Question: I have an excel file like this :

I want to get both of the values by using a for-loop and then access them from outside the for-loop.
Both will be used as a value of xml element.
I have written a code like this :
'''
String longSec = null;
Double long_sec = null;
int column_long_sec = 33;
int c;
for(c=1; c<=2; c++) {
row = sheet.getRow(c);
long_sec = row.getCell(column_long_sec).getNumericCellValue();
longSec = Double.toString(long_sec);
}
Element sid_long_sec = document.createElement("SID_LONG_SEC");
document.appendChild(sid_long_sec);
sid_long_sec.appendChild(document.createTextNode(longSec));
'''
The code give an output like this:
'''
<SID_LONG_SEC>54.61</SID_LONG_SEC>
'''
But, I want the code gives the output like this:
'''
<SID_LONG_SEC>48.94</SID_LONG_SEC>
<SID_LONG_SEC>54.61</SID_LONG_SEC>
'''
How to do that?
Any idea or help will be greatly appreciated
Best Regards,
Yunus
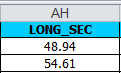
Answer: How about doing it all inside the loop?
'''
String longSec = null;
Double long_sec = null;
int column_long_sec = 33;
int c;
for(c=1; c<=2; c++) {
row = sheet.getRow(c);
long_sec = row.getCell(column_long_sec).getNumericCellValue();
longSec = Double.toString(long_sec);
Element sid_long_sec = document.createElement("SID_LONG_SEC");
document.appendChild(sid_long_sec);
sid_long_sec.appendChild(document.createTextNode(longSec));
}
'''
If you want to leave the XML handling outside the loop, you have to store the values read from the excel file in some container (array or Collection) and then create another loop in which you'll iterate over that container and write the values to the XML.